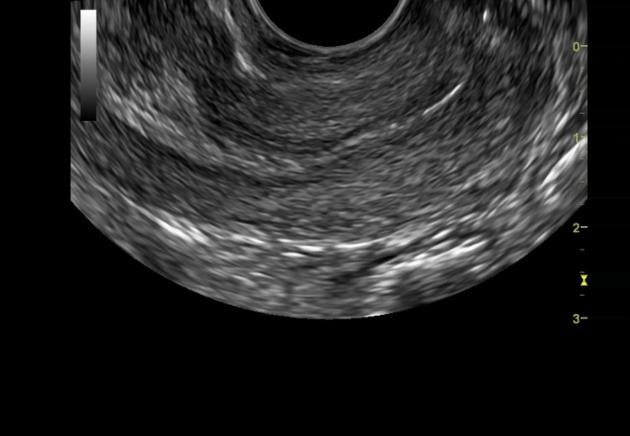
Label: notinfected